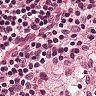
Metastatic tissue present: no